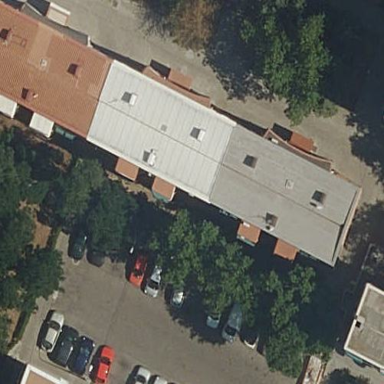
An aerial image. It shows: Apartment building with hipped roof.